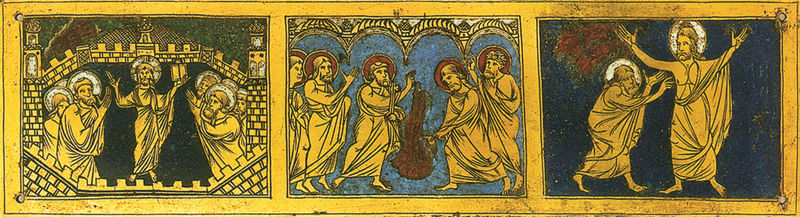
Titel: Vier Emailplatten eines Altarretabels in Hildesheim
Standort: Herkunft: Hildesheim (EU - D - Nds)
Institution: Hildesheim, Dom-Museum, Inv.Nr. DS 30
Schlagwörter: blau, gelb, bart, bärte, architektur, arme, bibel, falten, rahmen, bild, gewand, gold, drei, musik, sack, turm, bilder, bogen, mauer, figuren, tafel, thomas, zinnen, bögen, buch, religion, türme, barfuß, heiligenschein, beugen, nimbus, christus, jesus, wundmal, wundmale, mauern, segen, segnen, predigt, tempel, heilige, jünger, heilig, szenen, auferstehung, dreiteilig, zinne, apostel, evangelisten, gnade, durchbohrt, verrat, jsus